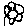
Label: flower